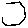
Label: hexagon